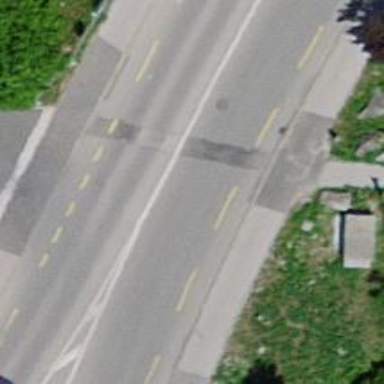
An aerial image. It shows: Tertiary road with asphalt surface including cycle lane.